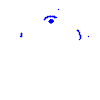
Particle: pion